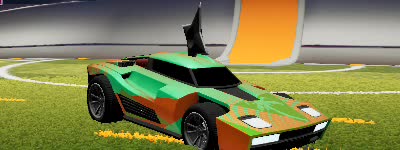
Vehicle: breakout